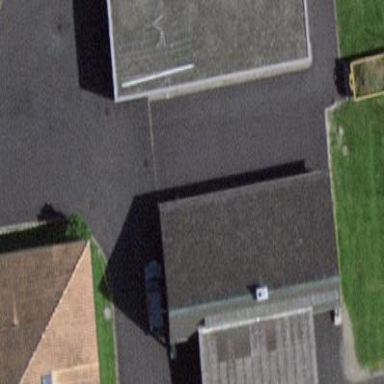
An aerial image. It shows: Scout hut building.